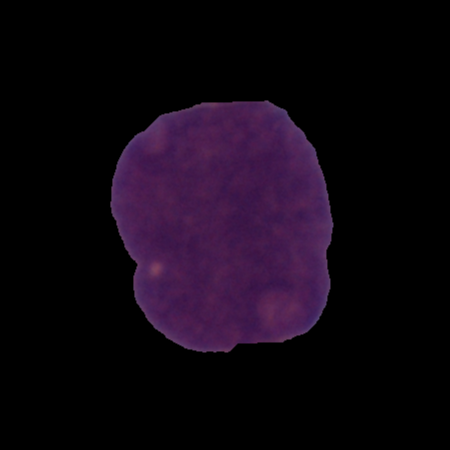
Label: cancer